Question: I want to add 2 icons next to a svg text ( image attached, the node text/name will have diff length ), i know we could use an foreignObject but when using foreignObject i'm not able to get the node values

'''
var addSvgCnt = nodeEnter.append("g")
.attr("class", "txt-swap-parent");
addSvgCnt.append("foreignObject")
.attr("width", 1)
.attr("height", 30)
.append("xhtml:div")
.attr("class", "svg-node")
.html("<img src='https://cdn.onlinewebfonts.com/svg/img_356964.png' height='10' width='10'/>
<span>BRANCH1.2</span>
<img src='https://cdn.onlinewebfonts.com/svg/img_356964.png' height='10' width='10'/>");
'''
here instead of BRANCH1.2 i need the node text, i tried psuedo elements but it's not working either. what is the best solution to achieve this
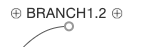
Answer: Your icon looks so much like <URL>, you might even replace it and just use 'tspan':
Try clicking the nodes to see that clicks are registered correctly.
'''
const someText = "Hi from branch 1";
const circledPlusUnicode = "";
const x = 50, y = 100;
const text = d3.select("svg")
.append("text")
.attr("x", x)
.attr("y", y);
text.append("tspan")
.attr("class", "circle")
.text(circledPlusUnicode)
.on("click", function() {
console.log("click circle 1");
});
text.append("tspan")
.attr("dy", 2)
.attr("dx", 2)
.text(someText);
text.append("tspan")
.attr("class", "circle")
.attr("dy", -2)
.attr("dx", 2)
.text(circledPlusUnicode)
.on("click", function() {
console.log("click circle 2");
});
'''
'''
.circle {
fill: darkgrey;
font-size: 14px;
}
'''
'''
<script src="https://cdnjs.cloudflare.com/ajax/libs/d3/5.7.0/d3.min.js"></script>
<svg></svg>
'''
---
Otherwise, you use 'getBBox', which returns a bounding box of the element it's called on, and you can use that to just position the image right next to the text:
'''
const someText = "Hi from branch 1";
const circledPlusImg = "https://cdn.onlinewebfonts.com/svg/img_356964.png";
const x = 50,
y = 100;
const textGroup = d3.select("svg")
.append("g")
.attr("transform", "translate" + [x, y] + ")");
textGroup.append("image")
.attr("class", "circle")
.attr("href", circledPlusImg)
.attr("height", 14)
.attr("width", 14)
.on("click", function() {
console.log("click circle 1");
});
const text = textGroup.append("text")
.attr("dy", 12)
.attr("dx", 16)
.text(someText);
textGroup.append("image")
.attr("class", "circle")
.attr("href", circledPlusImg)
.attr("height", 14)
.attr("width", 14)
.attr("x", function() {
const bbox = text.node().getBBox();
return bbox.x + bbox.width;
})
.on("click", function() {
console.log("click circle 2");
});
'''
'''
<script src="https://cdnjs.cloudflare.com/ajax/libs/d3/5.7.0/d3.min.js"></script>
<svg></svg>
'''